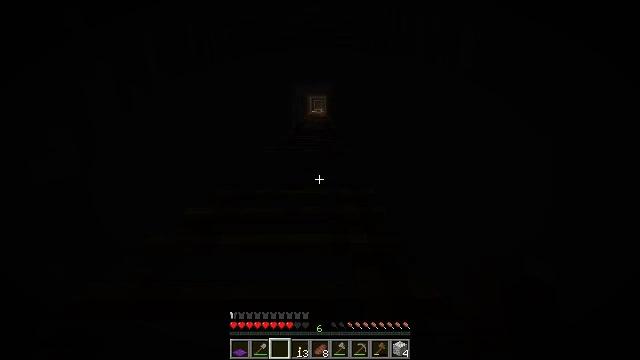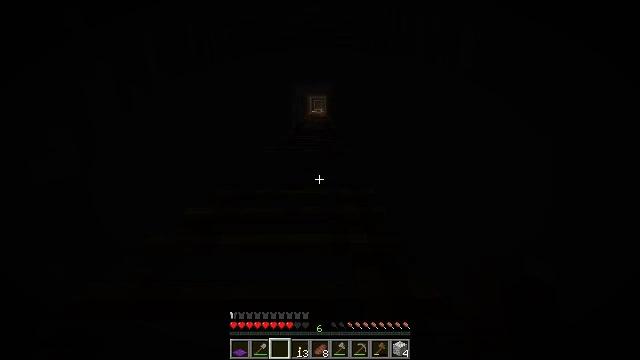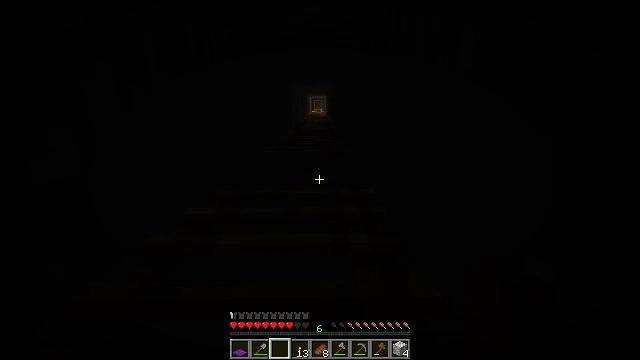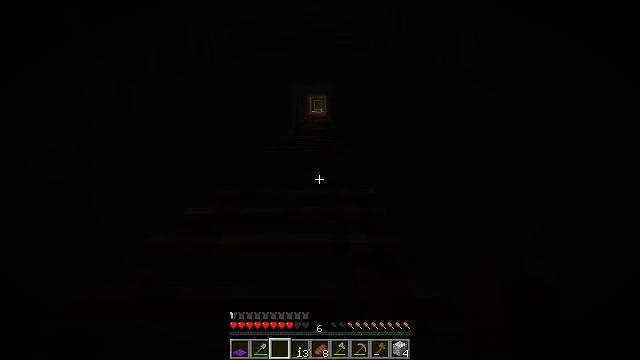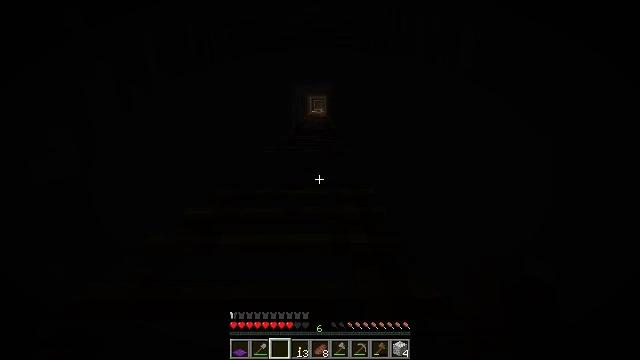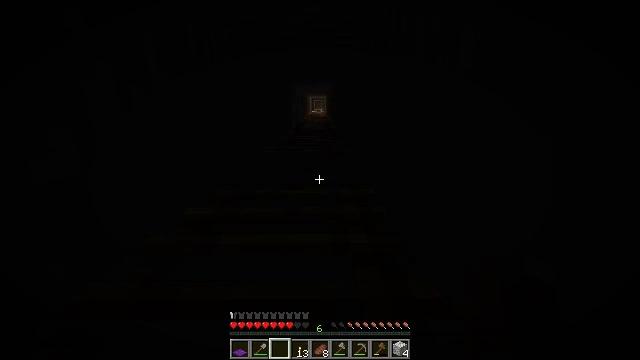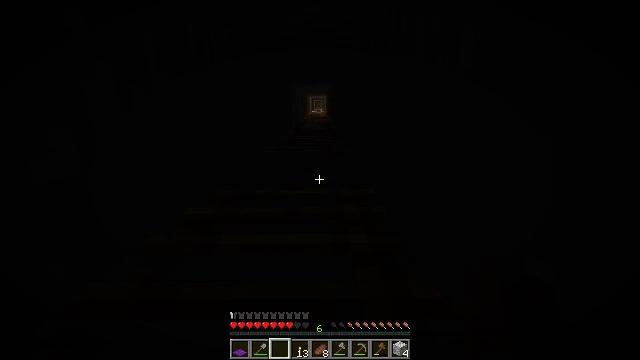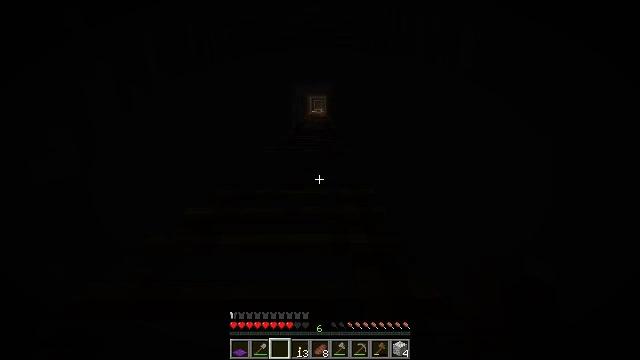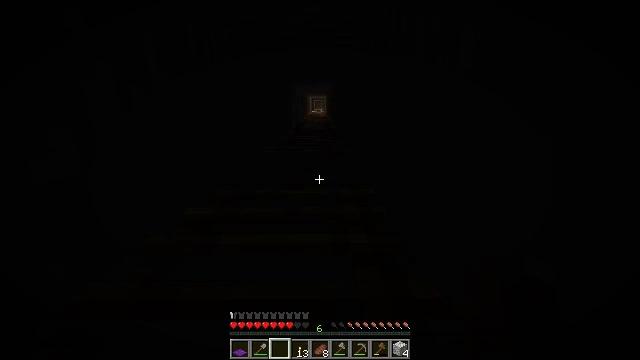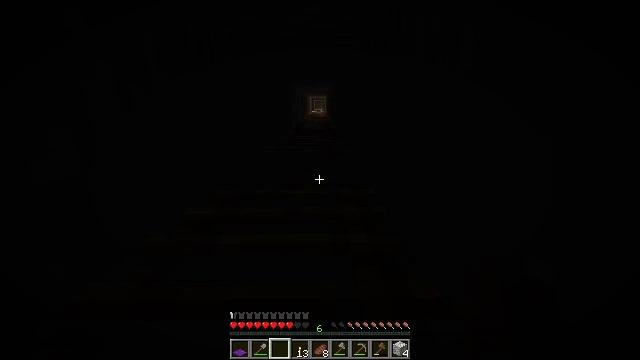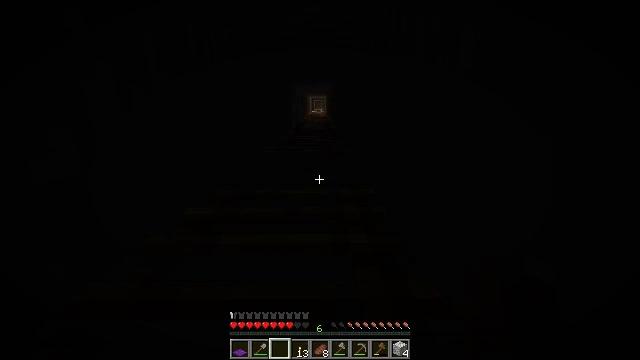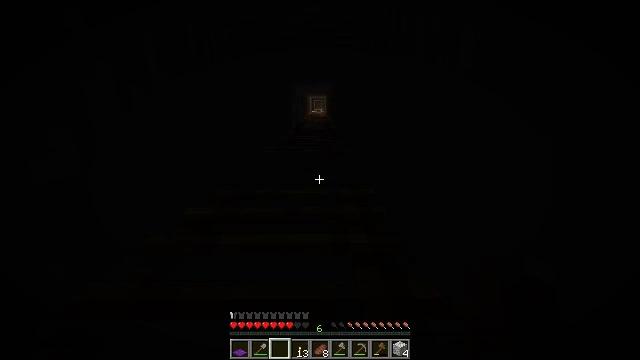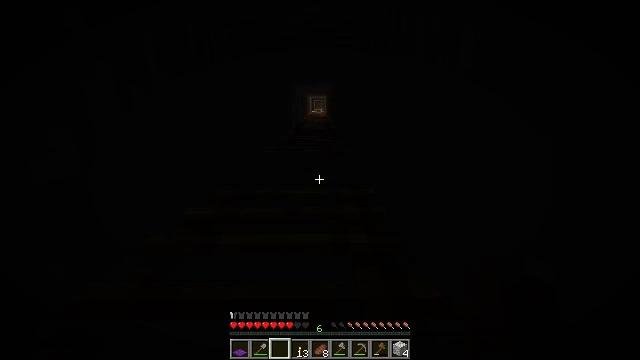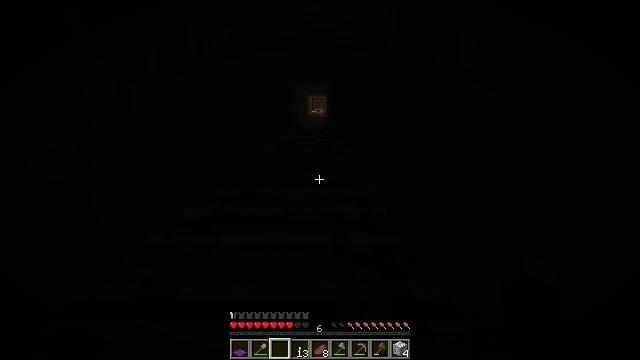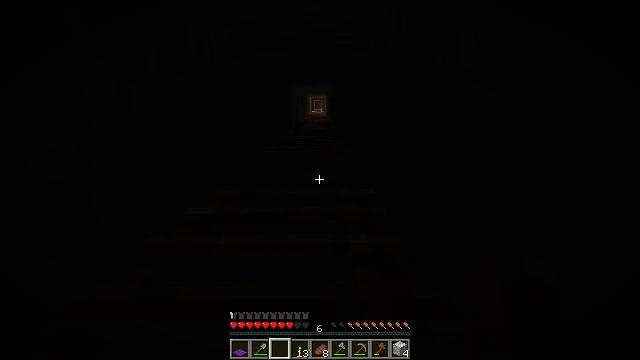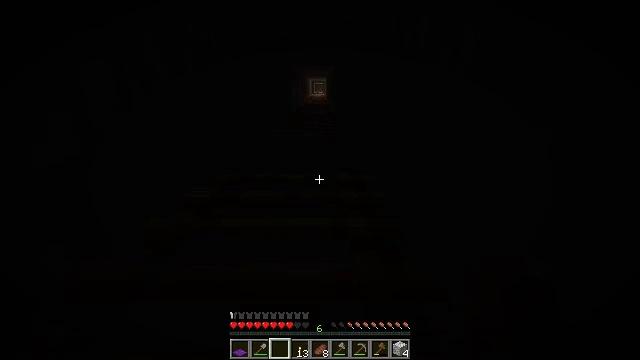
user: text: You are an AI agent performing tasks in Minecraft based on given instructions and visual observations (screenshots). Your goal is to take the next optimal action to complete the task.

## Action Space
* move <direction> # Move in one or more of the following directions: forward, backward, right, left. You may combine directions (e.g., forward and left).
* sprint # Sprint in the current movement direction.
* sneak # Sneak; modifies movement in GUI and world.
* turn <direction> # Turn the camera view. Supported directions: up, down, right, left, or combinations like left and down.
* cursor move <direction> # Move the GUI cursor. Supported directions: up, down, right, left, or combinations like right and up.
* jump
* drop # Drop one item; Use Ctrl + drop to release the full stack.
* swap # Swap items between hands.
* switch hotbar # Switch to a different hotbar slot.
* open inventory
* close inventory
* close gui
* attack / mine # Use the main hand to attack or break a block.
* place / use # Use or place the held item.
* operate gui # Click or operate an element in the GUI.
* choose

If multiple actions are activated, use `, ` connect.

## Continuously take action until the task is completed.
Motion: motion action
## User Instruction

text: Collect the ladder block.
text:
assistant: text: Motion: no_op
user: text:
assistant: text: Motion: no_op
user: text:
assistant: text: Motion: no_op
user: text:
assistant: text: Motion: no_op
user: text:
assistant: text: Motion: no_op
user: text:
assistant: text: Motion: no_op
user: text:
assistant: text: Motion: no_op
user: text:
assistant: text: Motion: no_op
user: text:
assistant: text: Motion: no_op
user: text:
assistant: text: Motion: no_op
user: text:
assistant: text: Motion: no_op
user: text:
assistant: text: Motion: no_op
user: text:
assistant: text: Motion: no_op
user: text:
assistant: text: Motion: no_op
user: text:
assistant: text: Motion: no_op
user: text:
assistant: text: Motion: turn down
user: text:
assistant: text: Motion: turn right and down
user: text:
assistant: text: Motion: turn right and down
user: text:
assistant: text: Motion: turn right and down
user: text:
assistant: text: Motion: turn down
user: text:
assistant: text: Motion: turn down
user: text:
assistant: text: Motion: turn left and down
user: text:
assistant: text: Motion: turn left and down
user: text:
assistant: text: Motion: turn down
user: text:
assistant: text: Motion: no_op
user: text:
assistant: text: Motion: turn down
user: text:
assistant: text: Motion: turn left and down
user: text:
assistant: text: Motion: turn left and down
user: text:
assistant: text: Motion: turn down
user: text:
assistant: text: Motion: no_op